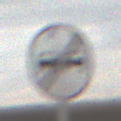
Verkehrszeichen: EndeUeberholverbot
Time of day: MorningAfternoon
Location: Outdoor (Nature)
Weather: Overcast
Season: NotSpecified
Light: Natural